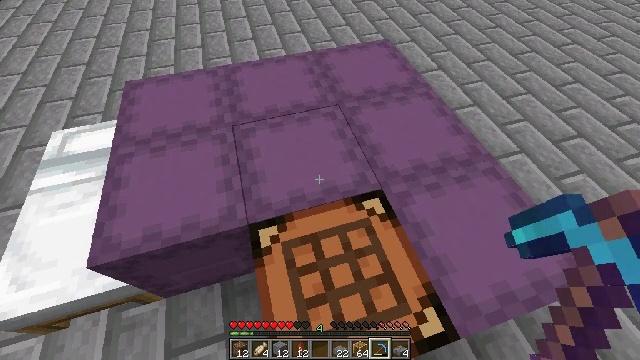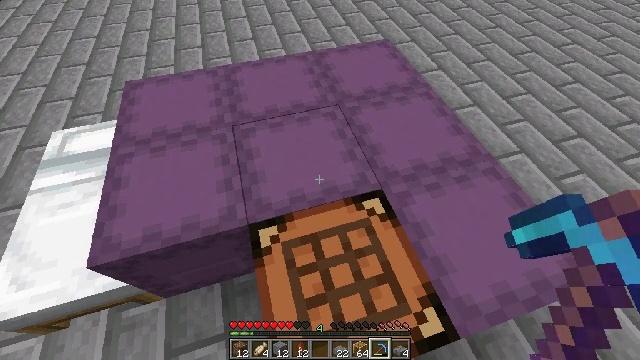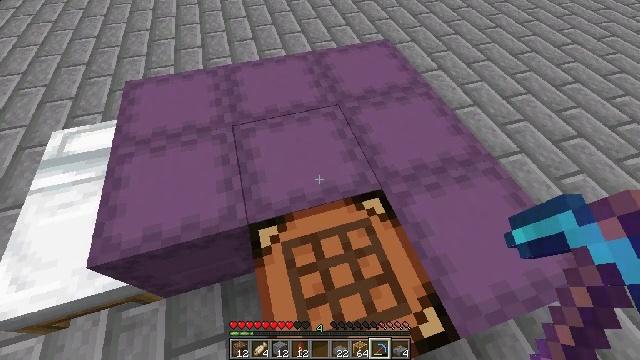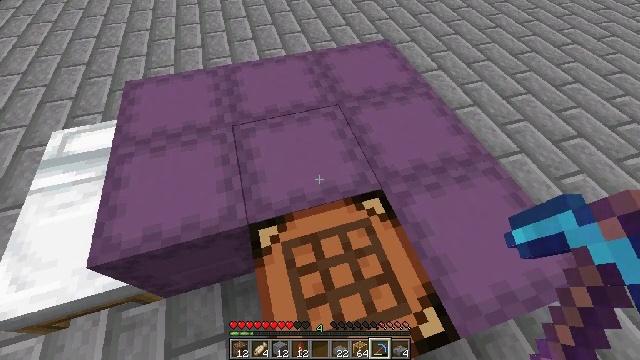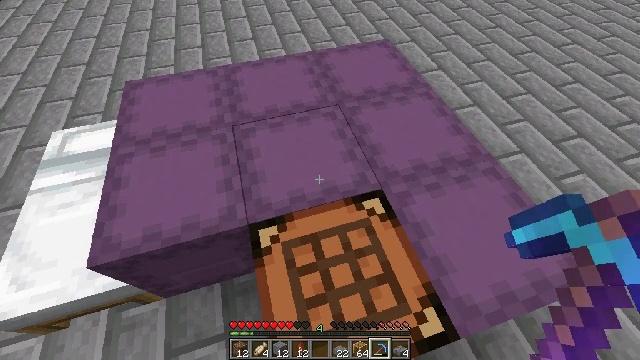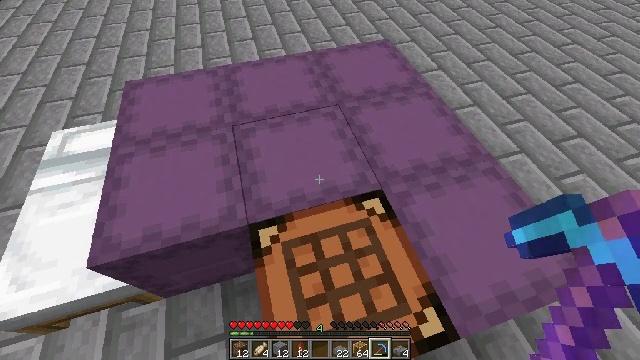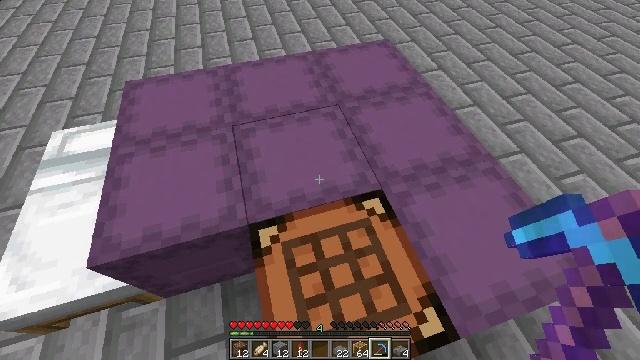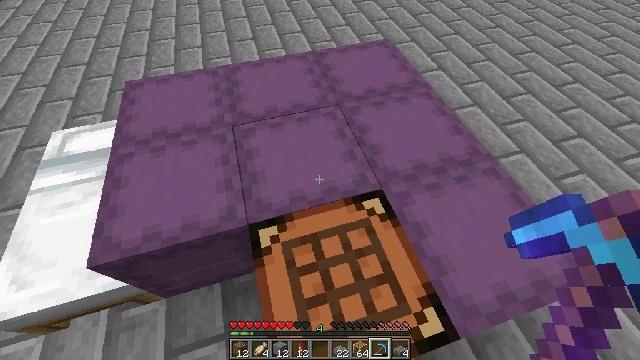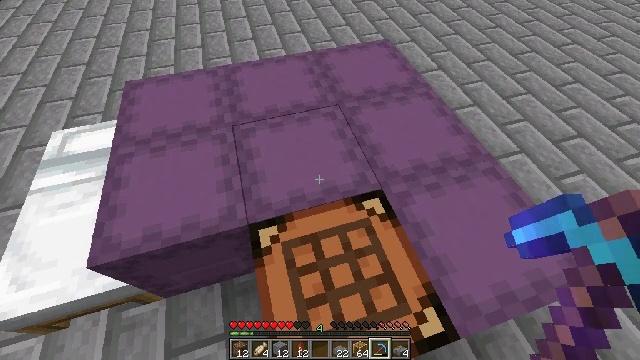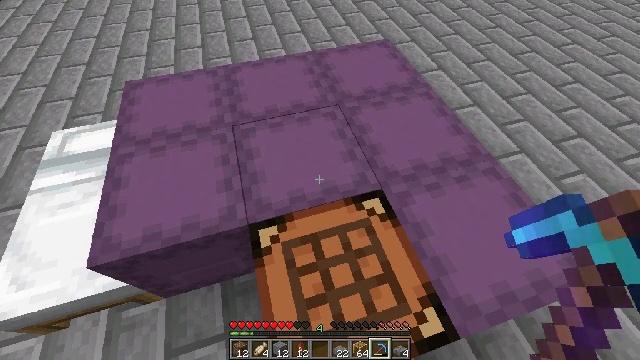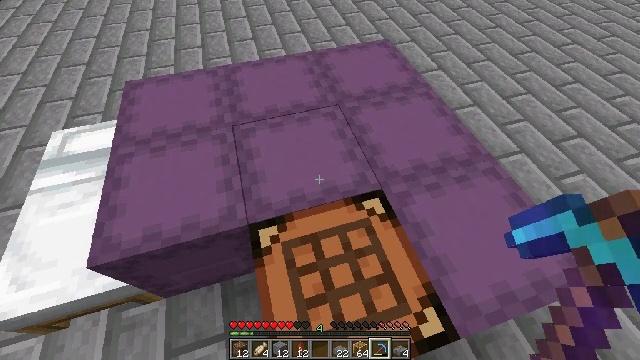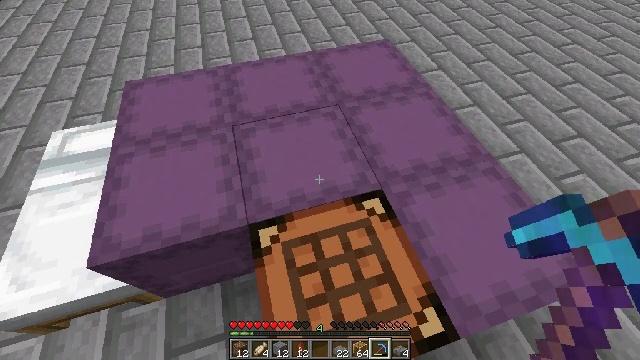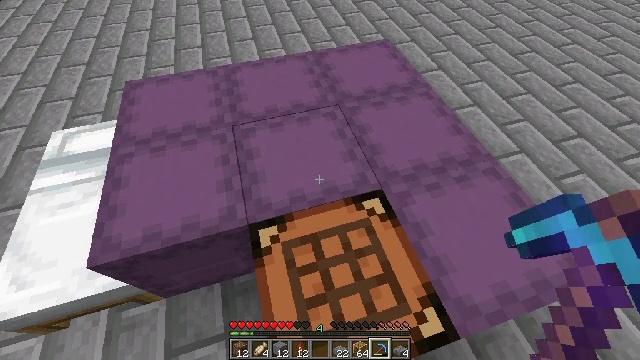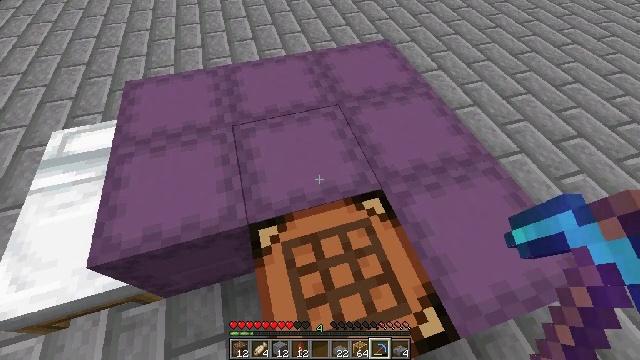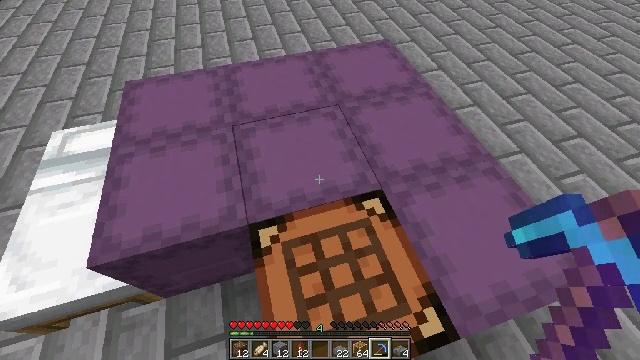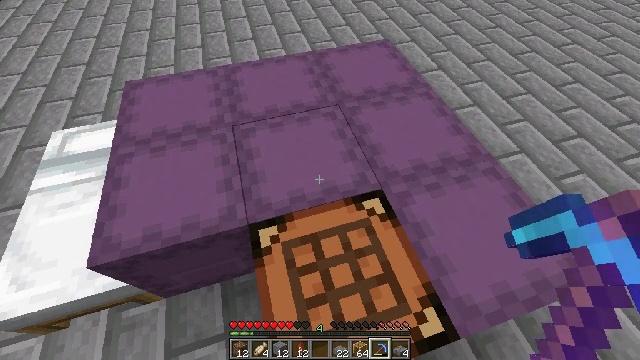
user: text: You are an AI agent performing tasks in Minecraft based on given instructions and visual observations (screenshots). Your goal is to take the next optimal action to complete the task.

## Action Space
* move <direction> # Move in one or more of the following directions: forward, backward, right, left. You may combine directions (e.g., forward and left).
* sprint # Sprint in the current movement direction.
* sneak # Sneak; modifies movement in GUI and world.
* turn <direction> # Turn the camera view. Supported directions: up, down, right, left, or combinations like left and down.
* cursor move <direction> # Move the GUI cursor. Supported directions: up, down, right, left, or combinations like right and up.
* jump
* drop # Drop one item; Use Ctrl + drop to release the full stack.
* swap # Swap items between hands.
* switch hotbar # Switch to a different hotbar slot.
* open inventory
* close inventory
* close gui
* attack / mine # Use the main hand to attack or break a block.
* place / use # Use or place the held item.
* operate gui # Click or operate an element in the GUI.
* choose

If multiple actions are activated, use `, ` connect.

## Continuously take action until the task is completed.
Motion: motion action
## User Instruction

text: Break the shulker box to collect it.
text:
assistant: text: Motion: no_op
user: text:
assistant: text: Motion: no_op
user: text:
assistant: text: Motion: no_op
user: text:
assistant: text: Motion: no_op
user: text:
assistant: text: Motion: no_op
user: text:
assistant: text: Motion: no_op
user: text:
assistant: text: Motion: no_op
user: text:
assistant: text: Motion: no_op
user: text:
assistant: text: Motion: no_op
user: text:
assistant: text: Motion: no_op
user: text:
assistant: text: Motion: no_op
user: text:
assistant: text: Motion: no_op
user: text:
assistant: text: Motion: no_op
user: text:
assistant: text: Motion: no_op
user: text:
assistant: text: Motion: no_op
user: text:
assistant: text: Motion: no_op
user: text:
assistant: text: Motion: no_op
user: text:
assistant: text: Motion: no_op
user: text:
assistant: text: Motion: no_op
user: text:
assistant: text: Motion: no_op
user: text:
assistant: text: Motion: no_op
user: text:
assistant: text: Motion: no_op
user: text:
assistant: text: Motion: no_op
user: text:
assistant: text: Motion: no_op
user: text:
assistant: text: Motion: no_op
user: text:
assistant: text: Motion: no_op
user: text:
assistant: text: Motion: no_op
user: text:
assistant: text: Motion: no_op
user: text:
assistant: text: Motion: no_op
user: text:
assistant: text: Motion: no_op